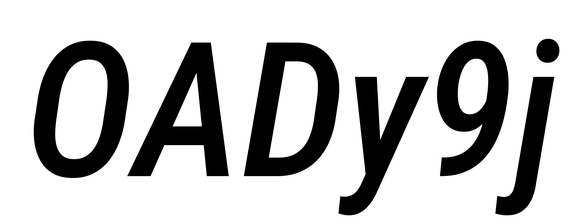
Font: Roboto-Italic_Condensed_Medium_Italic